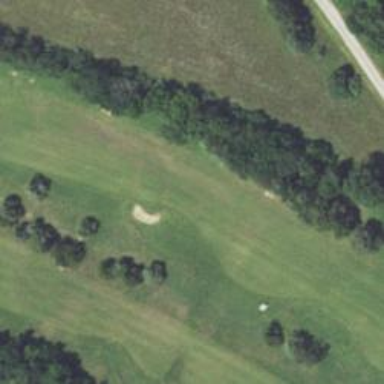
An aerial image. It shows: Golf hole.